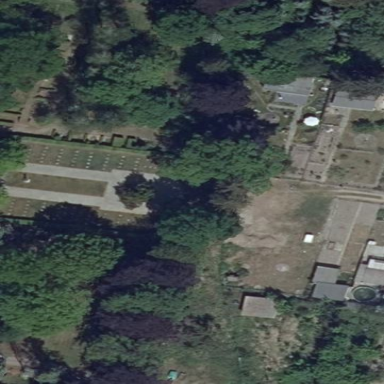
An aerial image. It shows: Memorial stele with historic significance.